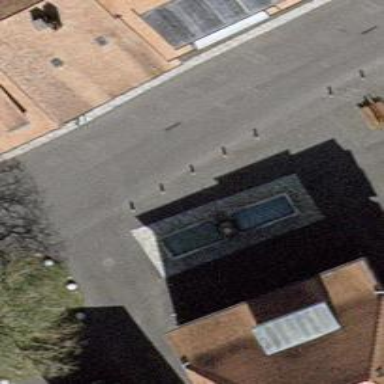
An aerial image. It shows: Beautiful fountain.